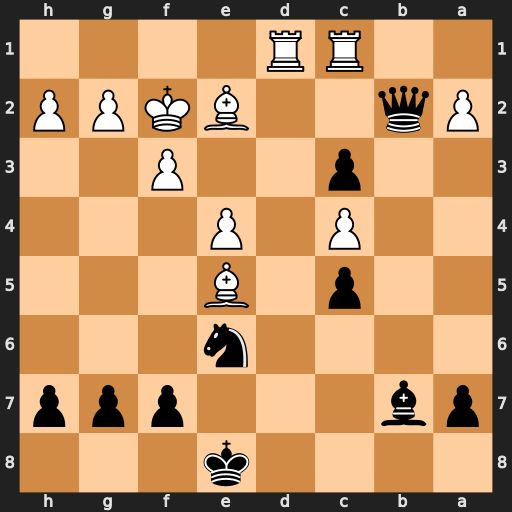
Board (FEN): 4k3/pb3ppp/4n3/2p1B3/2P1P3/2p2P2/Pq2BKPP/2RR4
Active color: b
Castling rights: -
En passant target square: -
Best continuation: Nd4 Bxd4 cxd4 Rb1 Qa3